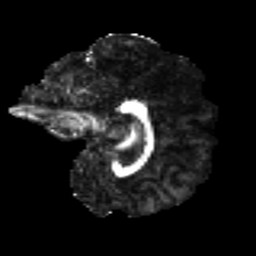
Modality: FA
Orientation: sagittal
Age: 23
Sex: female
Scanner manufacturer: ge
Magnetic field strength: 3 T
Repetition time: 7.8 s
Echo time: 0.0606 s